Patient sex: F
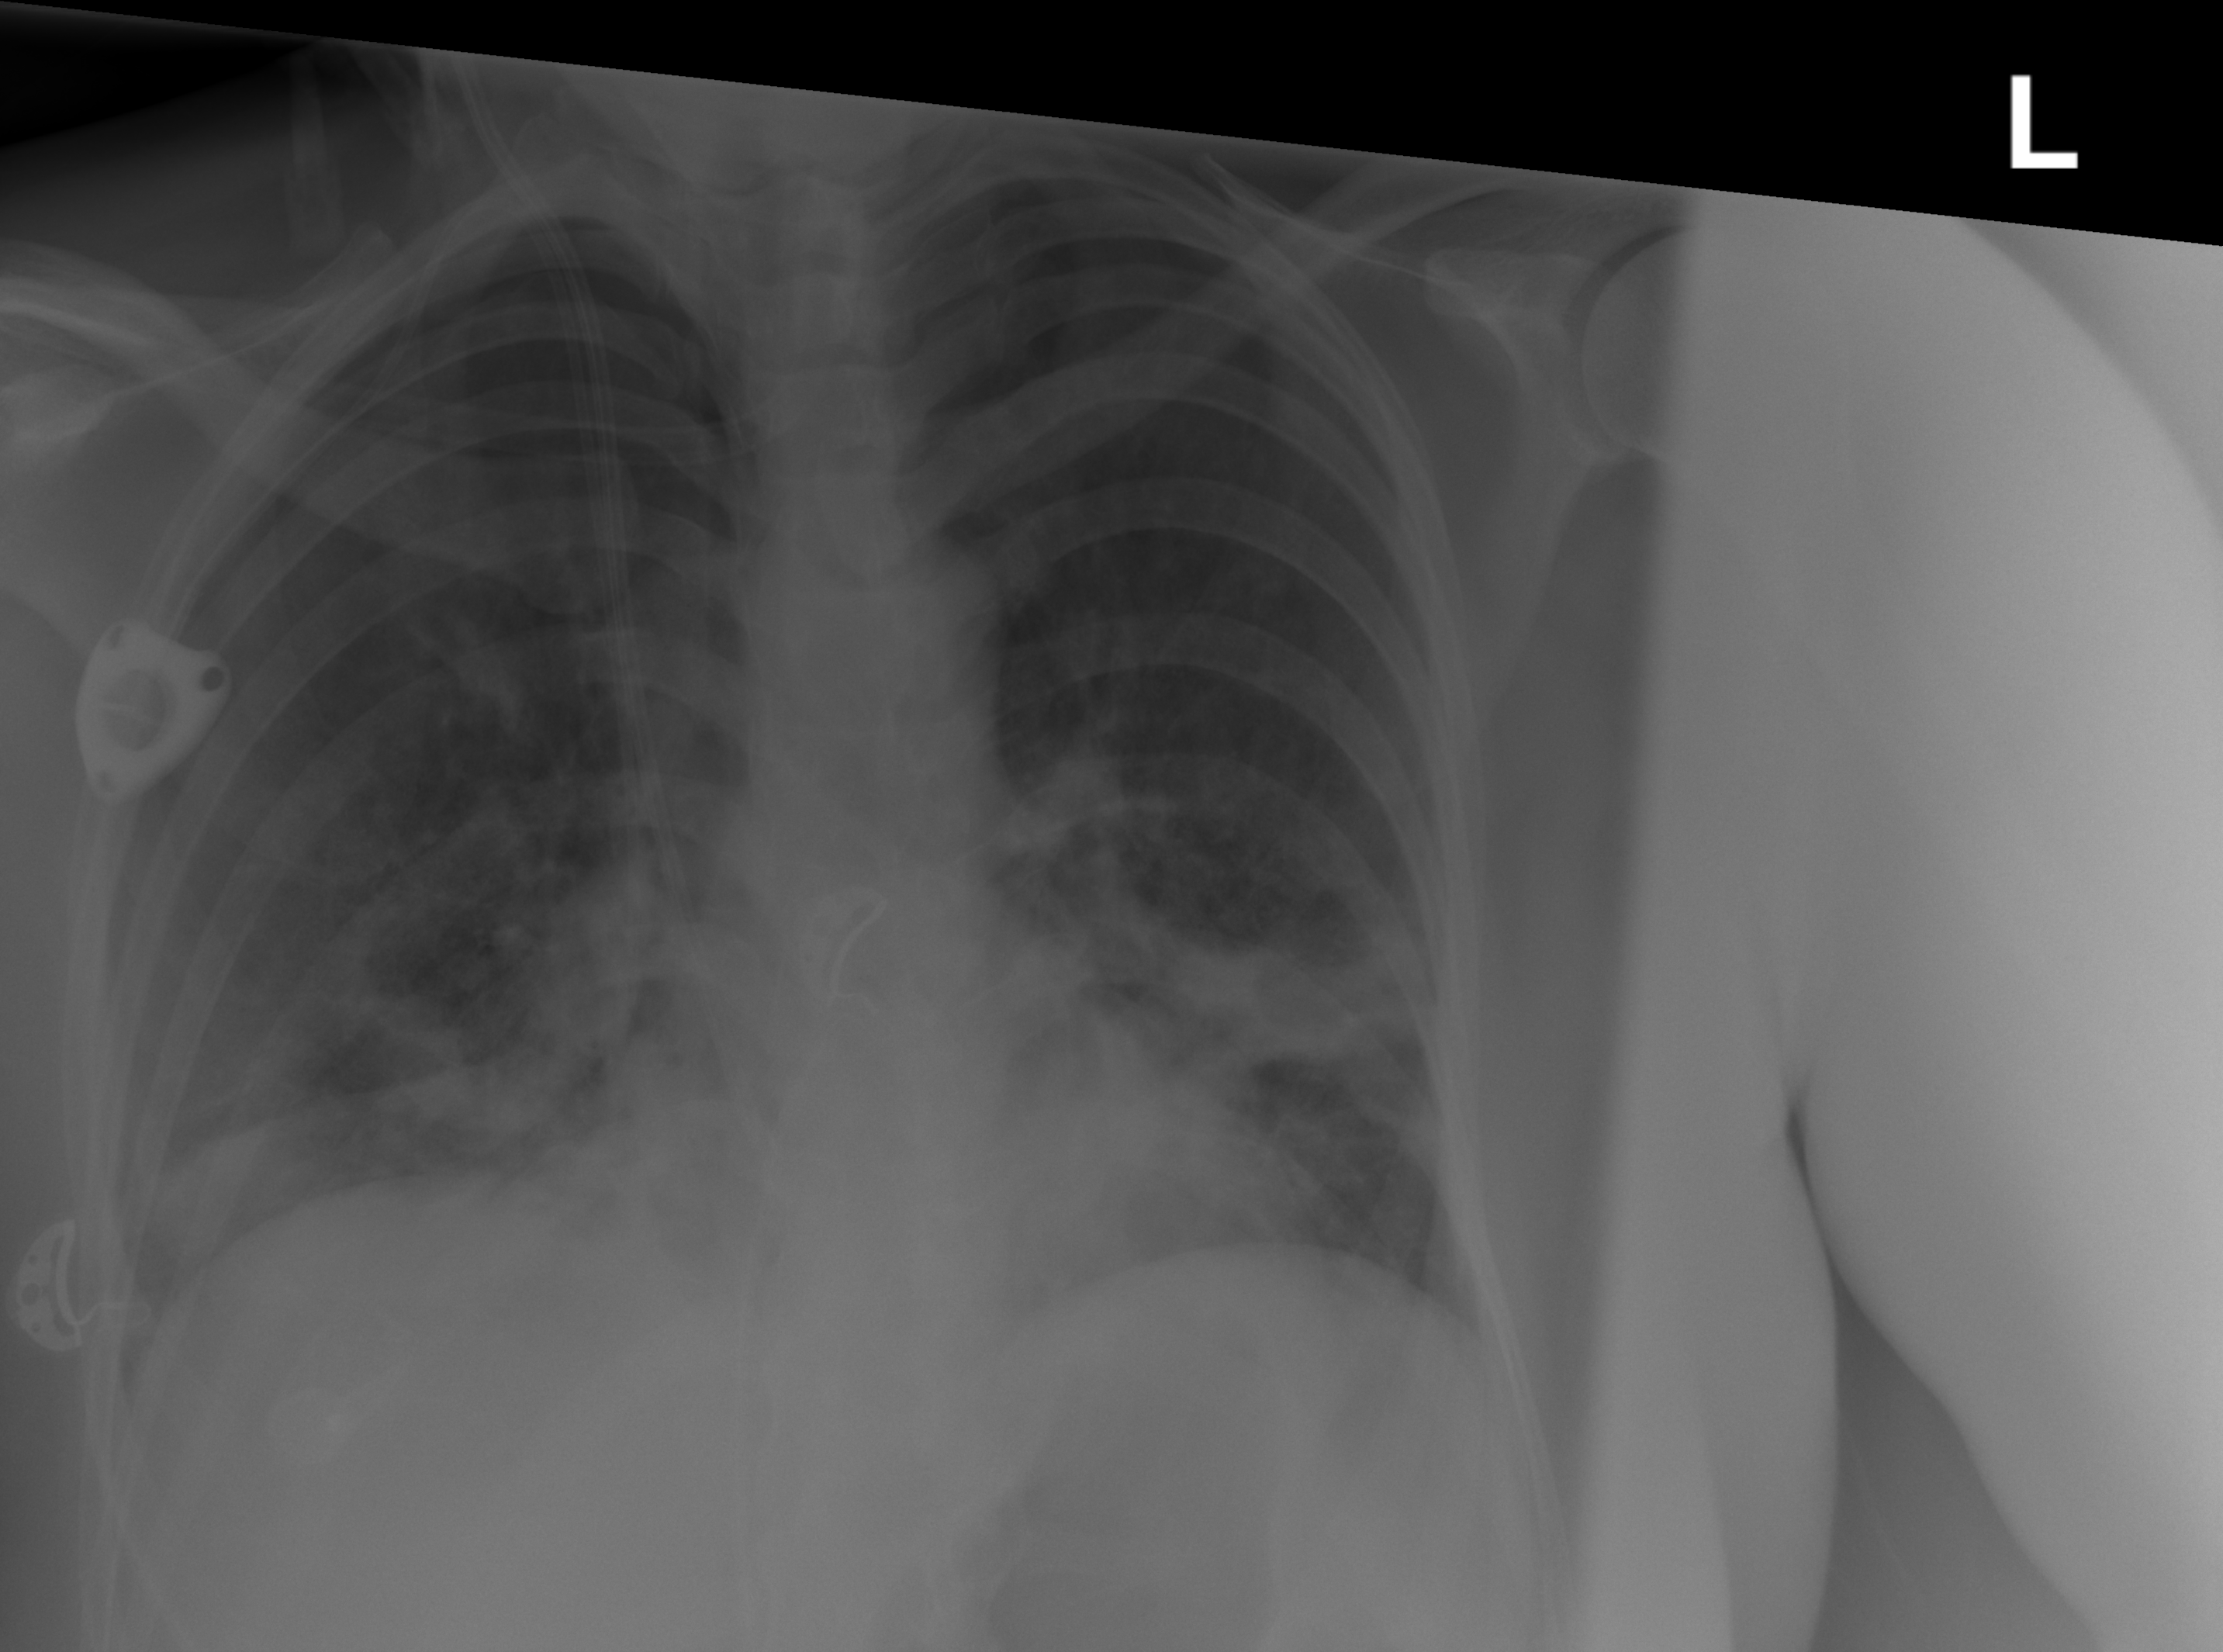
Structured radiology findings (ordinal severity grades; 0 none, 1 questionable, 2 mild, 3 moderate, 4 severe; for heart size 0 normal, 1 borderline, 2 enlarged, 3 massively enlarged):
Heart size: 0
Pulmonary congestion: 2
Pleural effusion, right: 2
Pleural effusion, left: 0
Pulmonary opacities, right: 3
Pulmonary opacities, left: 3
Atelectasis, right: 2
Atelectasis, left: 2